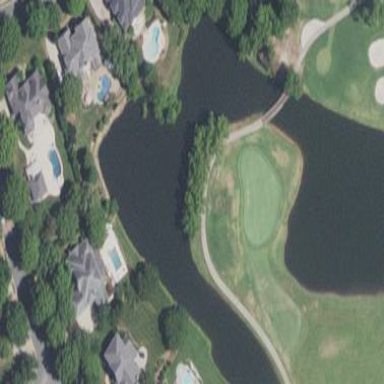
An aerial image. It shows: Water hazard in golf course. The hazard is natural water feature.